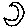
Label: moon